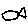
Label: fish